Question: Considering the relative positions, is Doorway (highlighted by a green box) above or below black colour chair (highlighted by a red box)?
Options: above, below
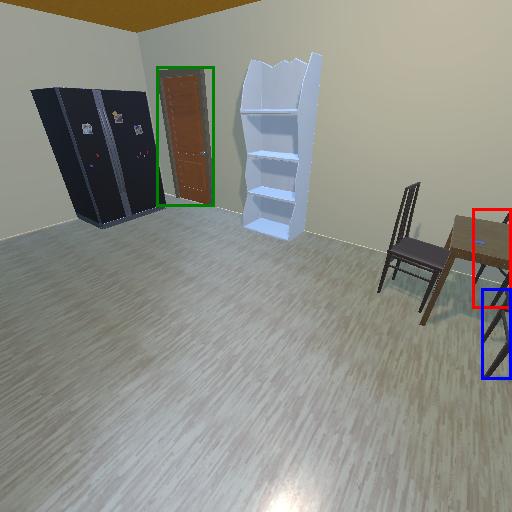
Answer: above